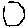
Label: hexagon